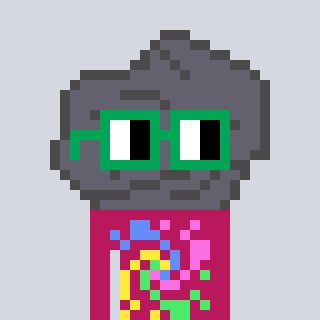
a pixel art character with square green glasses, a rock-shaped head and a darkpink-colored body on a cool background